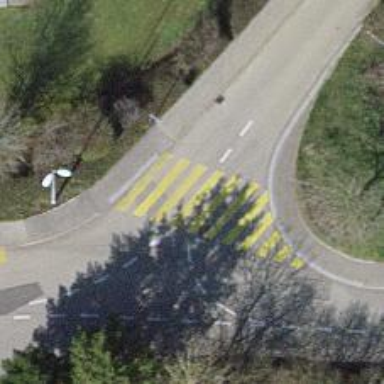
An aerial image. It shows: Marked road crossing.